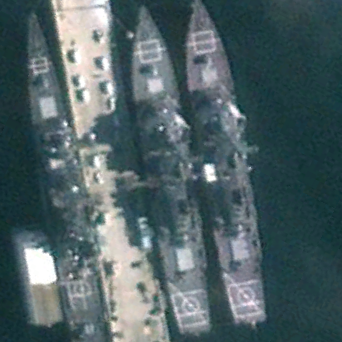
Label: destroyer